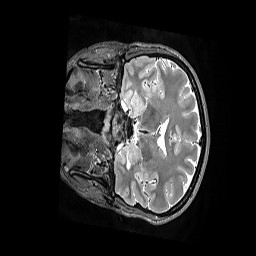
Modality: T2w
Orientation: coronal
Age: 32
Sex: female
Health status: ill
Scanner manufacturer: siemens
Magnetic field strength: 3 T
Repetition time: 3.2 s
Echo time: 0.564 s